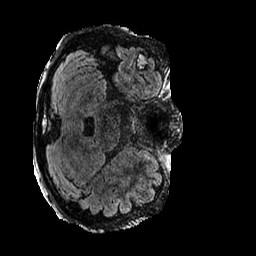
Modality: FLAIR
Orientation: axial
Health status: ill
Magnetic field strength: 3 T